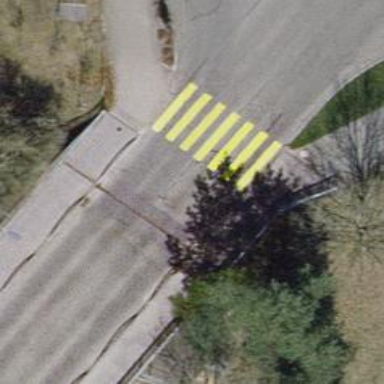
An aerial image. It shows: Uncontrolled road crossing.